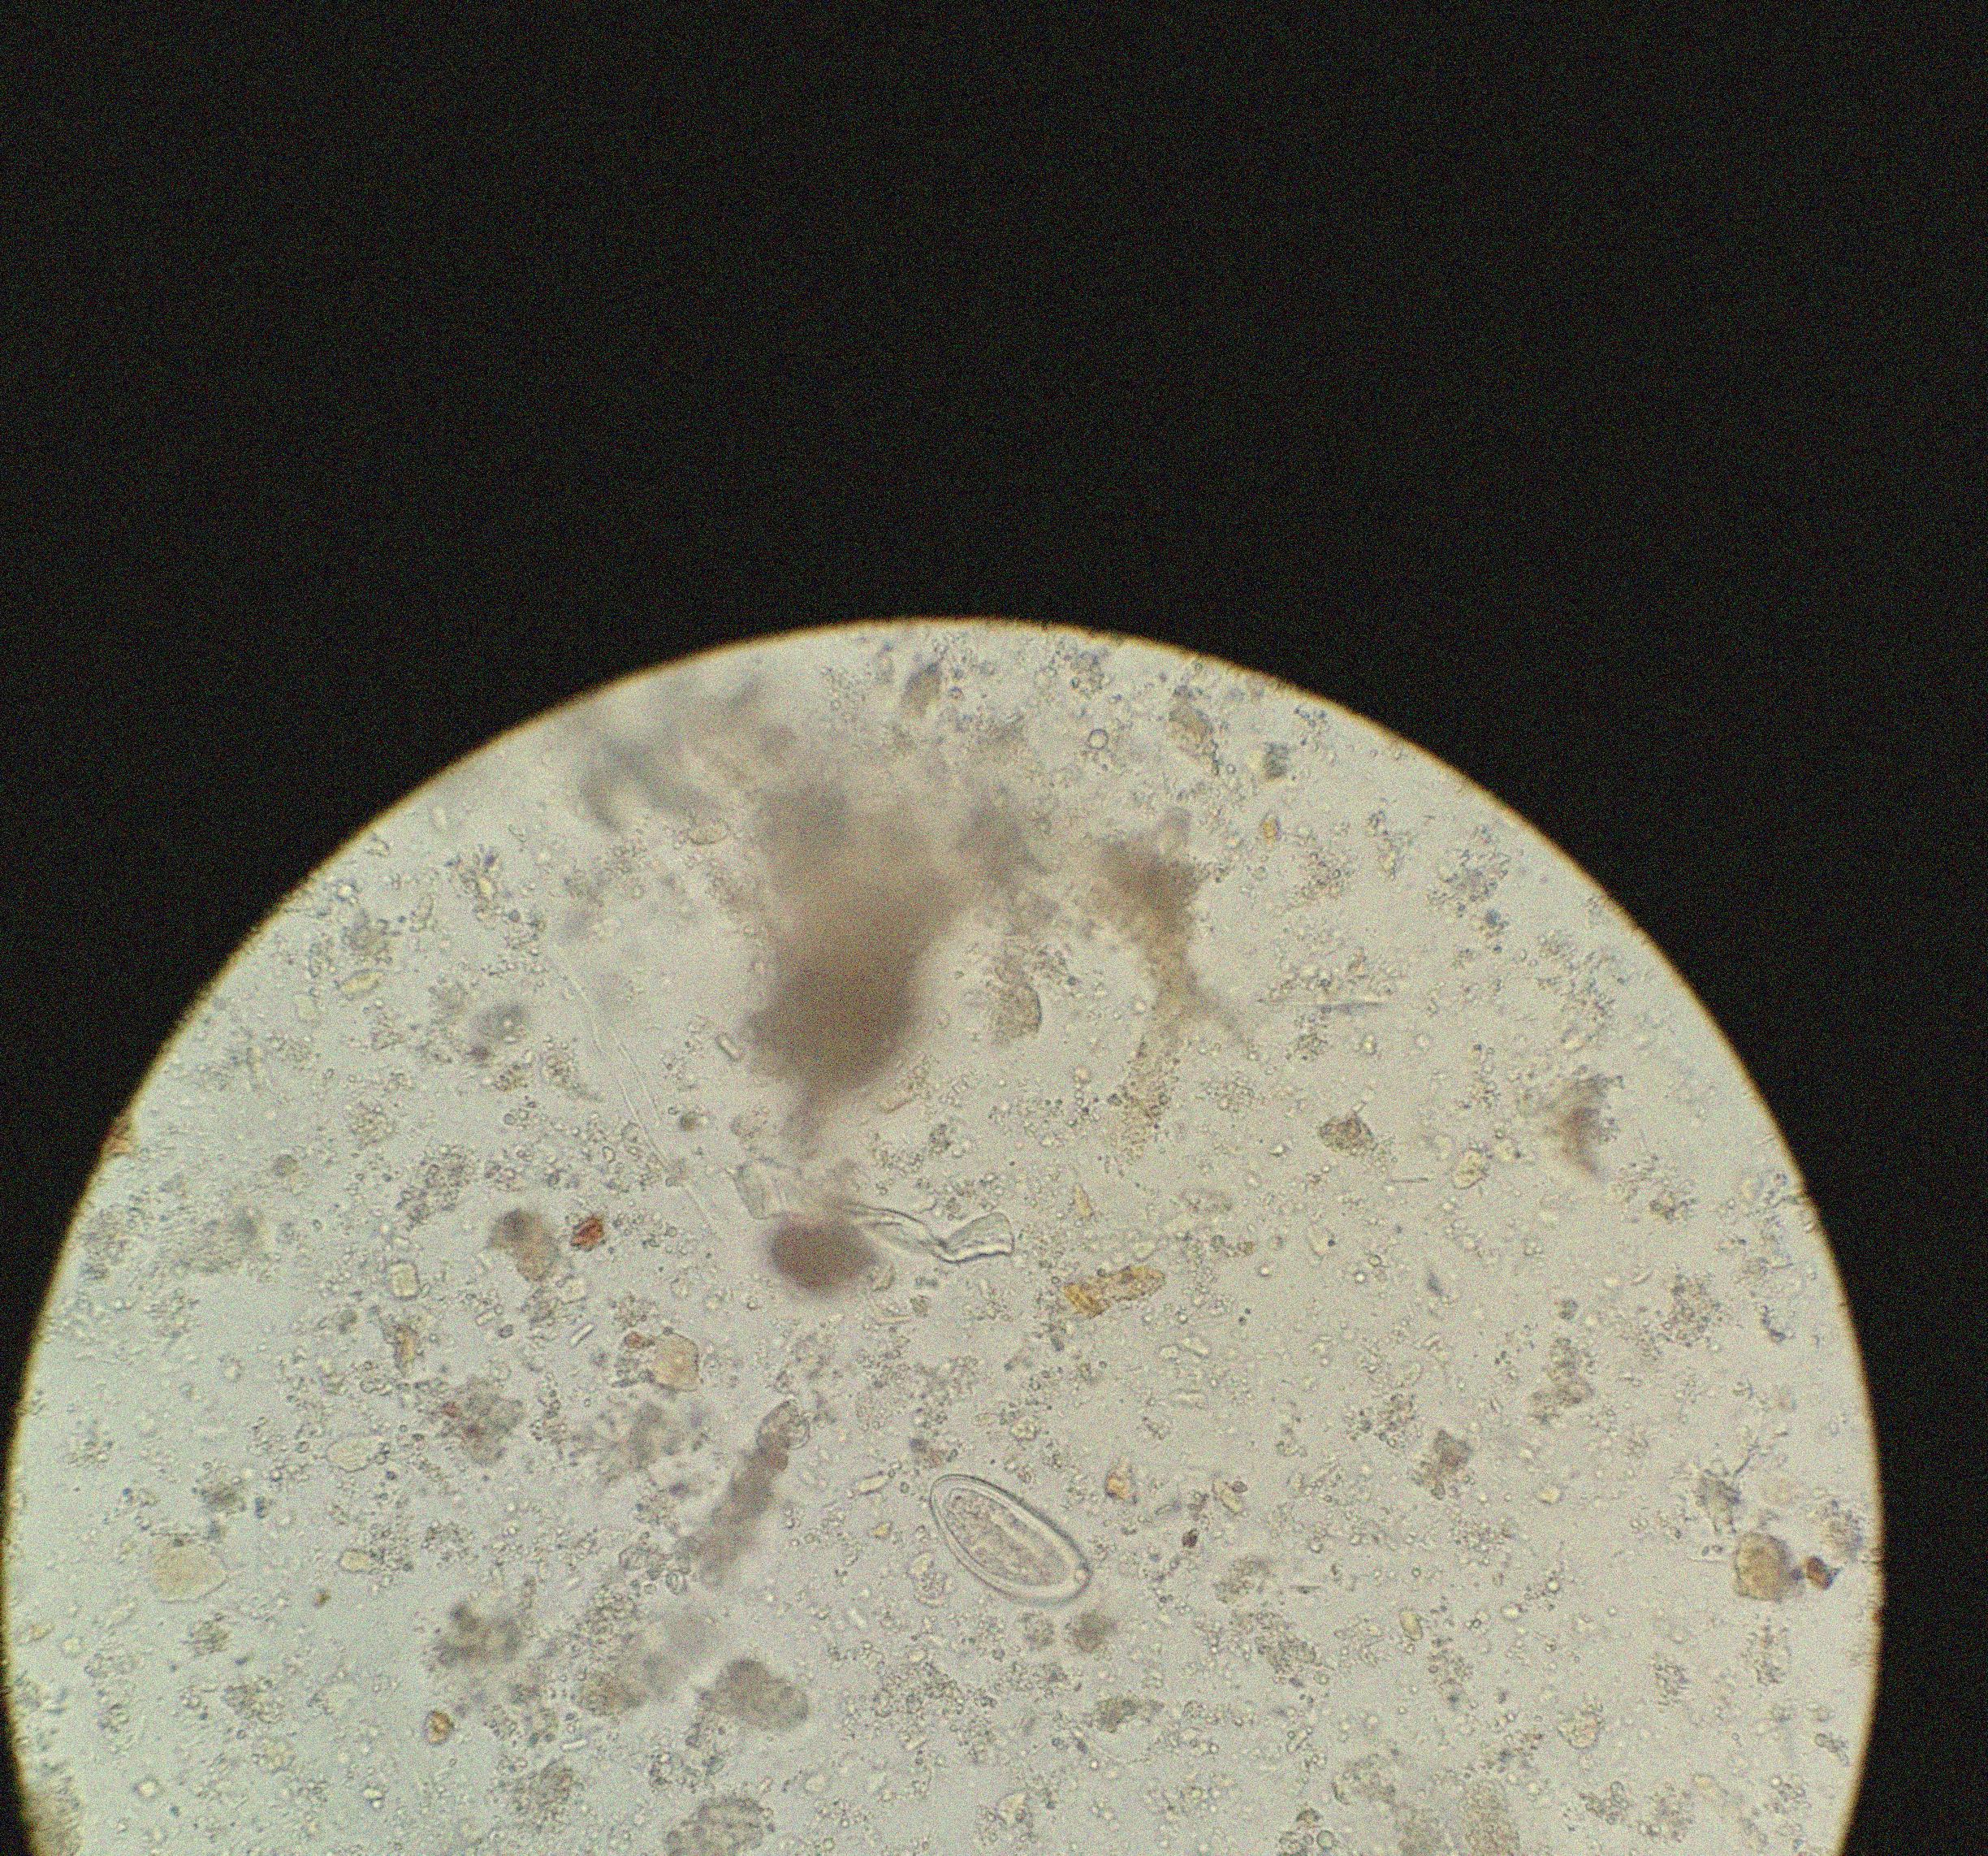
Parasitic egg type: Enterobius vermicularis